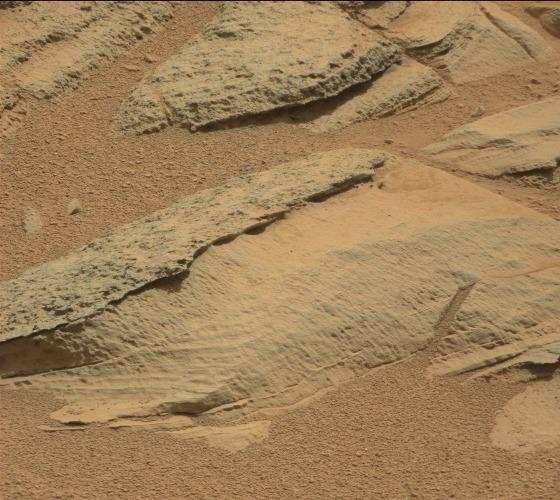
Terrain classes present: Bedrock, Gravel / Sand / Soil, Rock, Shadow